Aerial crown-view tile of a tropical tree (Barro Colorado Island, Panama), acquired 20240918:
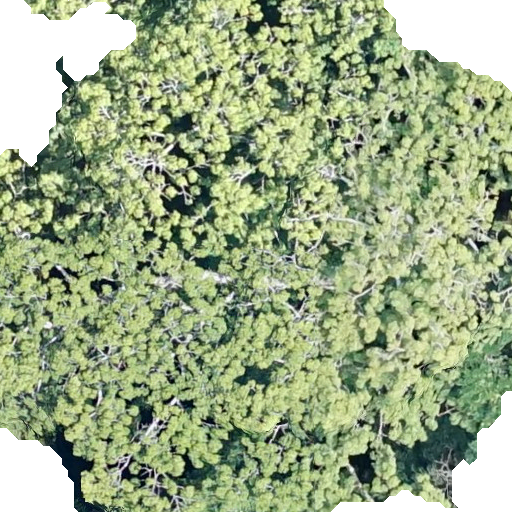
Species: Ceiba pentandra
GBIF accepted scientific name: Ceiba pentandra
Crown area: 429.048 m²